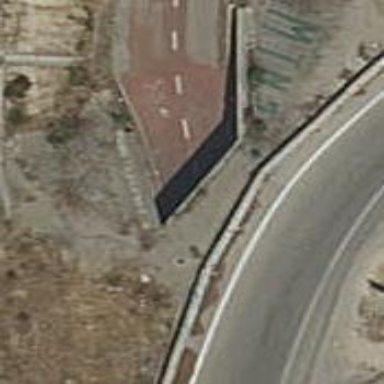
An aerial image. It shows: Tunnel for cyclists along cycleway.